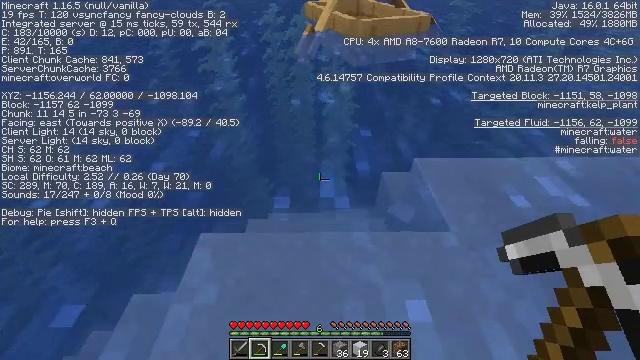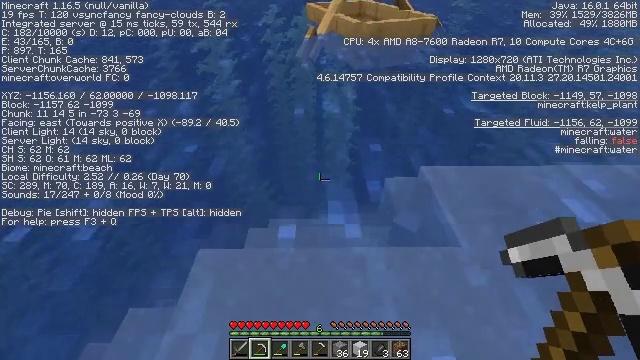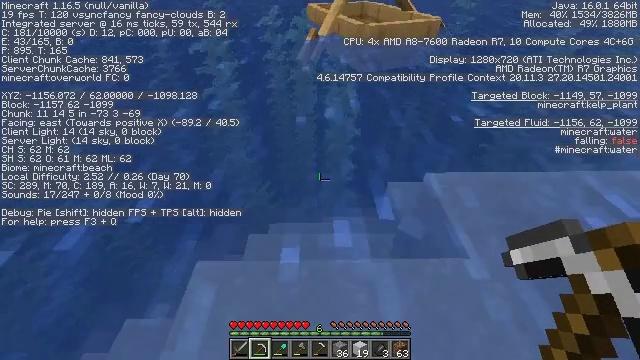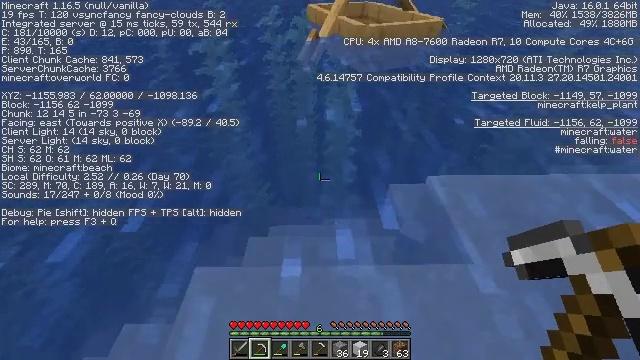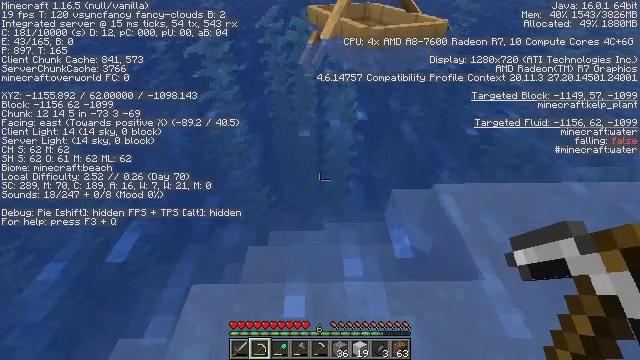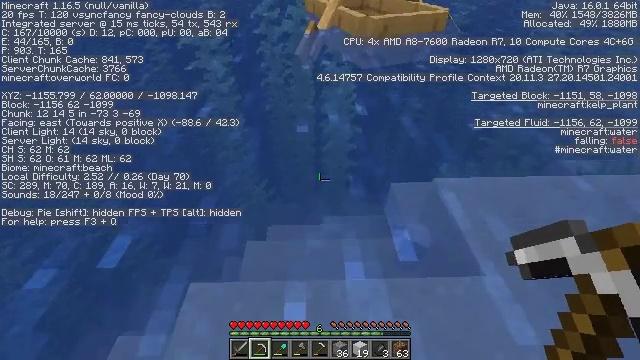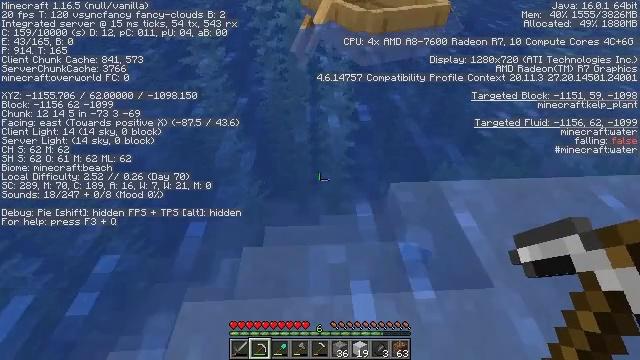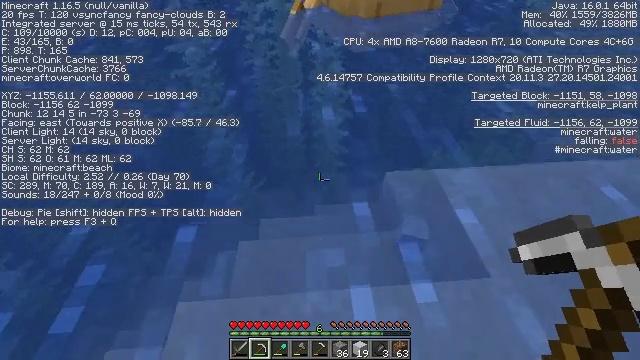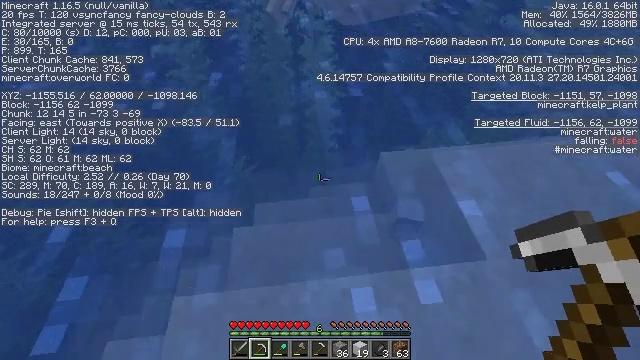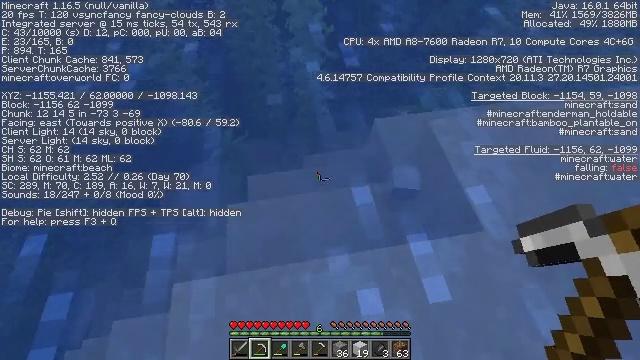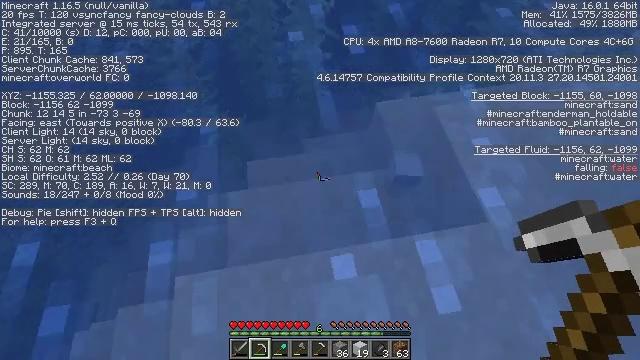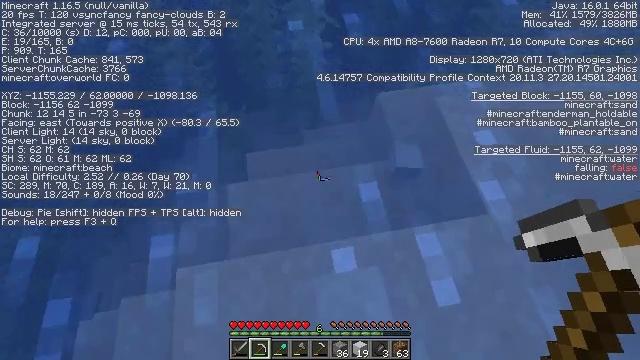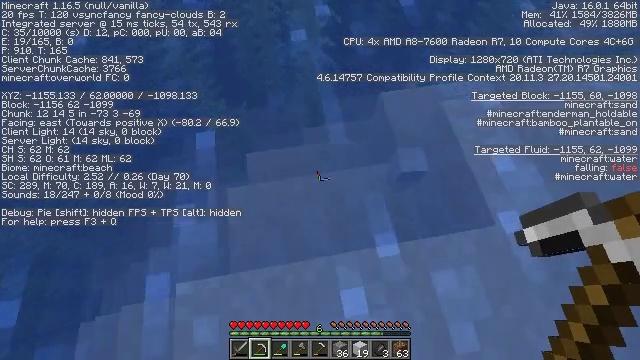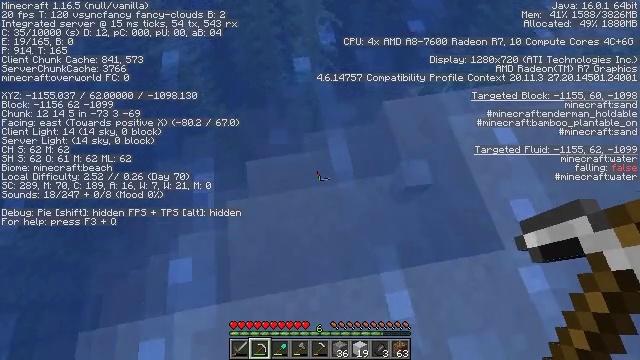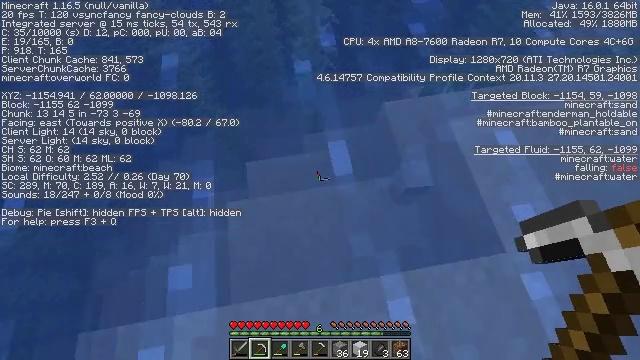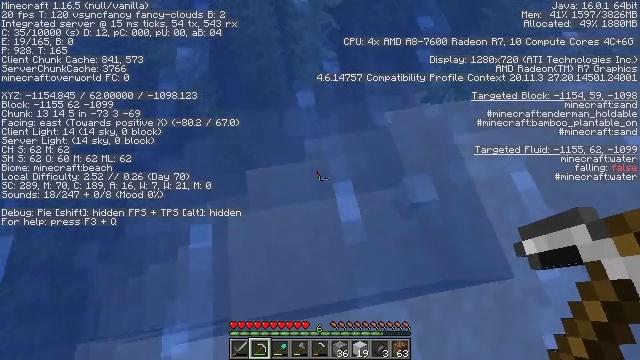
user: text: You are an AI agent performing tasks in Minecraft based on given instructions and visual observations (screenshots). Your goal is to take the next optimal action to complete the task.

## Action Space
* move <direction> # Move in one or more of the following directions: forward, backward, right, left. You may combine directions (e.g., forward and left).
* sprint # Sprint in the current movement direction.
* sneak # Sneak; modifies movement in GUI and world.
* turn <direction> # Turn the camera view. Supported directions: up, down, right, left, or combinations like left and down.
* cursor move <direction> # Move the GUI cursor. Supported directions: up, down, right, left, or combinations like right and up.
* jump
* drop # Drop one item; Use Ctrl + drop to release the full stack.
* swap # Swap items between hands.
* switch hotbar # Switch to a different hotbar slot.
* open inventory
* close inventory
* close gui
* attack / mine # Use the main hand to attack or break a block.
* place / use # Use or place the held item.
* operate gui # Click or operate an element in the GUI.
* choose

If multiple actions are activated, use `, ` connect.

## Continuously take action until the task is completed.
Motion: motion action
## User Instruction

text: Attack the white concrete block to obtain it.
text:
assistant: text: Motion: move forward
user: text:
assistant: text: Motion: move forward
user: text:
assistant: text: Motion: move forward
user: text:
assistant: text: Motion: move forward
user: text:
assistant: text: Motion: move forward, turn down
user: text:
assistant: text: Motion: move forward, turn right and down
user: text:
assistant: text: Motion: move forward, turn right and down
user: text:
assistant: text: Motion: move forward, turn right and down
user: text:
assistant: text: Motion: move forward, turn right and down
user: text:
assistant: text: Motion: move forward, turn down
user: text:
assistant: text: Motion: move forward, turn down
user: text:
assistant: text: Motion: move forward, turn down
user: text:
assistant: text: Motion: move forward
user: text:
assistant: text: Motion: move forward
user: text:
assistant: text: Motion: move forward
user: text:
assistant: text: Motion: move forward
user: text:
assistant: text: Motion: move forward, turn right
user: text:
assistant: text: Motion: move forward, turn right
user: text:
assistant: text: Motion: move forward
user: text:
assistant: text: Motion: move forward, turn right
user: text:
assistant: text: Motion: turn right
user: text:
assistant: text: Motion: turn right and up
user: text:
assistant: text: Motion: turn right and up
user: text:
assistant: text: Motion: turn right and up
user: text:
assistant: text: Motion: turn right
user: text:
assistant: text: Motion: turn right and up
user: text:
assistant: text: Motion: turn right and up
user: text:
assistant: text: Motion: turn right and up
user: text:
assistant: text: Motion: no_op
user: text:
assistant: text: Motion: no_op